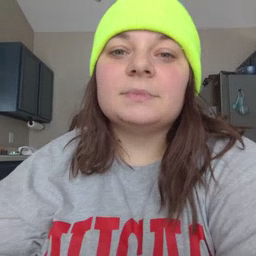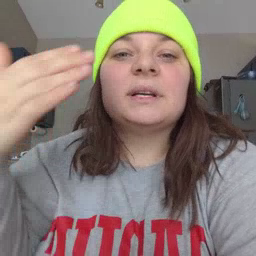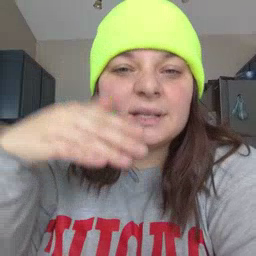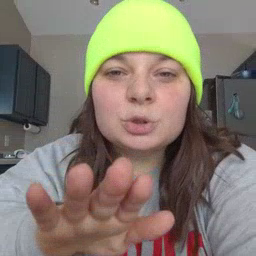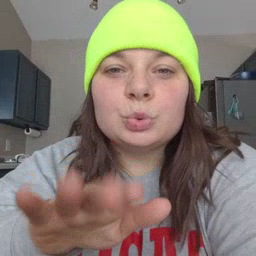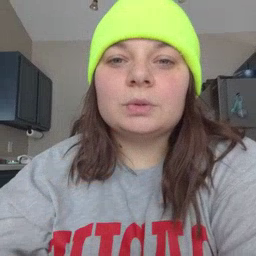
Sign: into